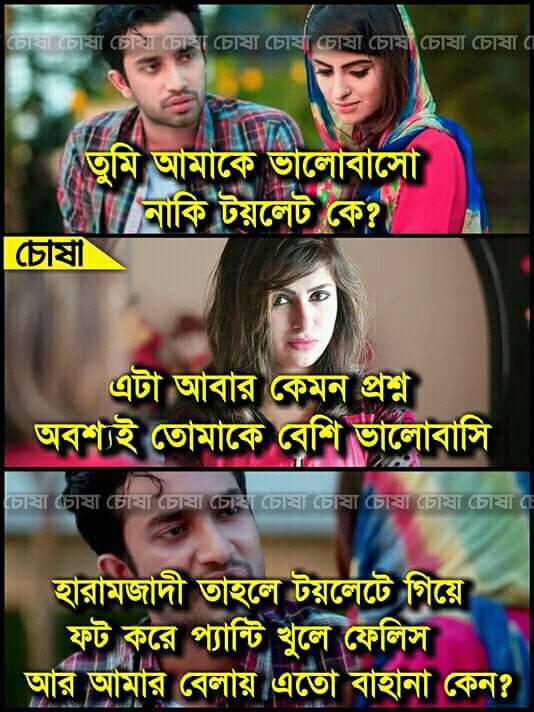
Caption: তুমি আমাকে ভালোবাসো নাকি টয়লেট কে ?   এটা আবার কেমন প্রশ্ন অবশ্যই তোমাকে বেশি ভালোবাসি    হারামজাদী তাহলে টয়লেটে গিয়ে ফট করে প্যান্টি খুলে ফেলিস আর আমার বেলায় এতো বাহানা কেন ?
Label: hate